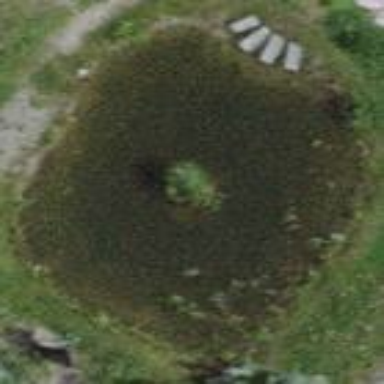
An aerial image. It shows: Pond with natural water.